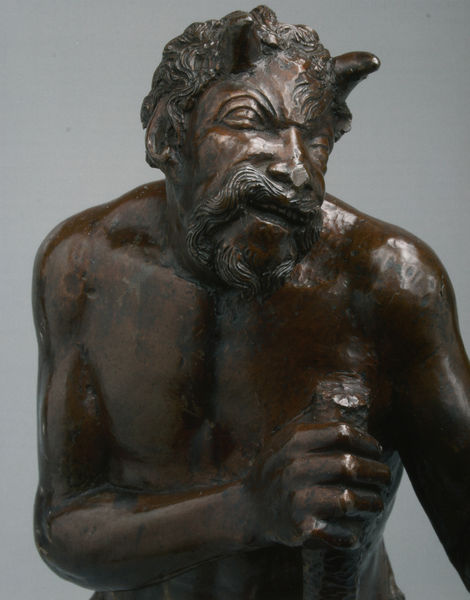
Titel: Satyr (Detail)
Künstler: Adriano Fiorentino
Standort: Wien
Institution: Kunsthistorisches Museum
Schlagwörter: blau, hand, haut, kopf, körper, mann, nackt, ausschnitt, braun, brust, finger, licht, mund, nase, stirn, blick, tier, bart, schnurrbart, arm, augen, falten, gesicht, mensch, vollbart, füllhorn, horn, trinkhorn, auge, figur, haare, locken, schulter, schultern, stock, skulptur, statue, stab, ausdruck, wein, dark, hair, nose, old, detail, muskeln, büste, glanz, glänzend, brown, bronze, plastik, poliert, oberkörper, schnauzbart, gestalt, foto, fotografie, becher, lachen, antike, münchen, gerät, torso, waffe, hässlich, mythologie, photo, zähne, werkzeug, grimasse, runzeln, kraus, teufel, bacchus, centaur, man, nude, satyr, gesichtsausdruck, faun, ear, male, hörner, beard, devil, ziegenbock, hörnchen, fantasie, belzebub, luzifer, curls, smile, sculpture, platt, grotesk, happy, fratze, lüstern, skultptur, bend, keil, horns, goat, fabeltier, drunk, staff, creature, evil, scary, anger, angry, minotaur, brustbein, laughing, mustache, moustache, bucklig, silen, grimmasse, hideous, platte nase, stayr, holding, 1890, piankothek, minotaurus, demon, frightening, bad, carve, joy, theeth, 15 jh, sprite, grip, squint, satys, casting, smashed